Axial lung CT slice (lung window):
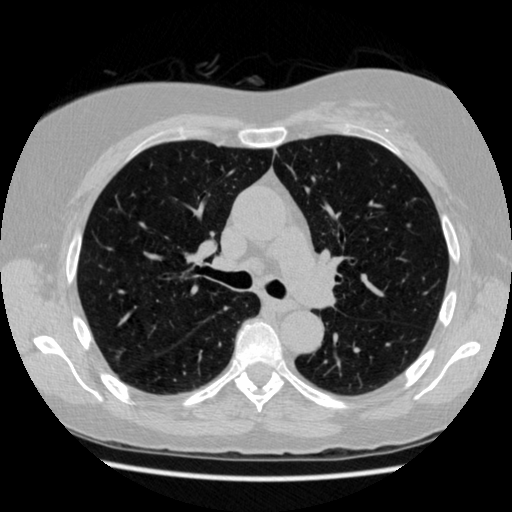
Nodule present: no